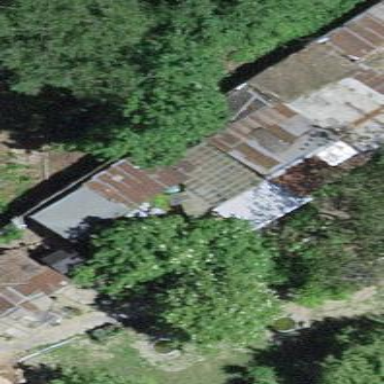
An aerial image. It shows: Allotment house.